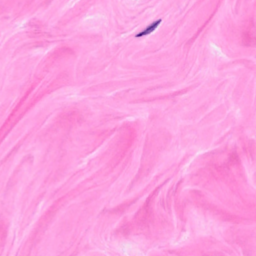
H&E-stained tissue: Breast